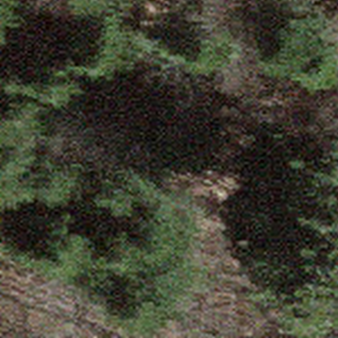
Label: other